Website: bh-photo
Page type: address-validator
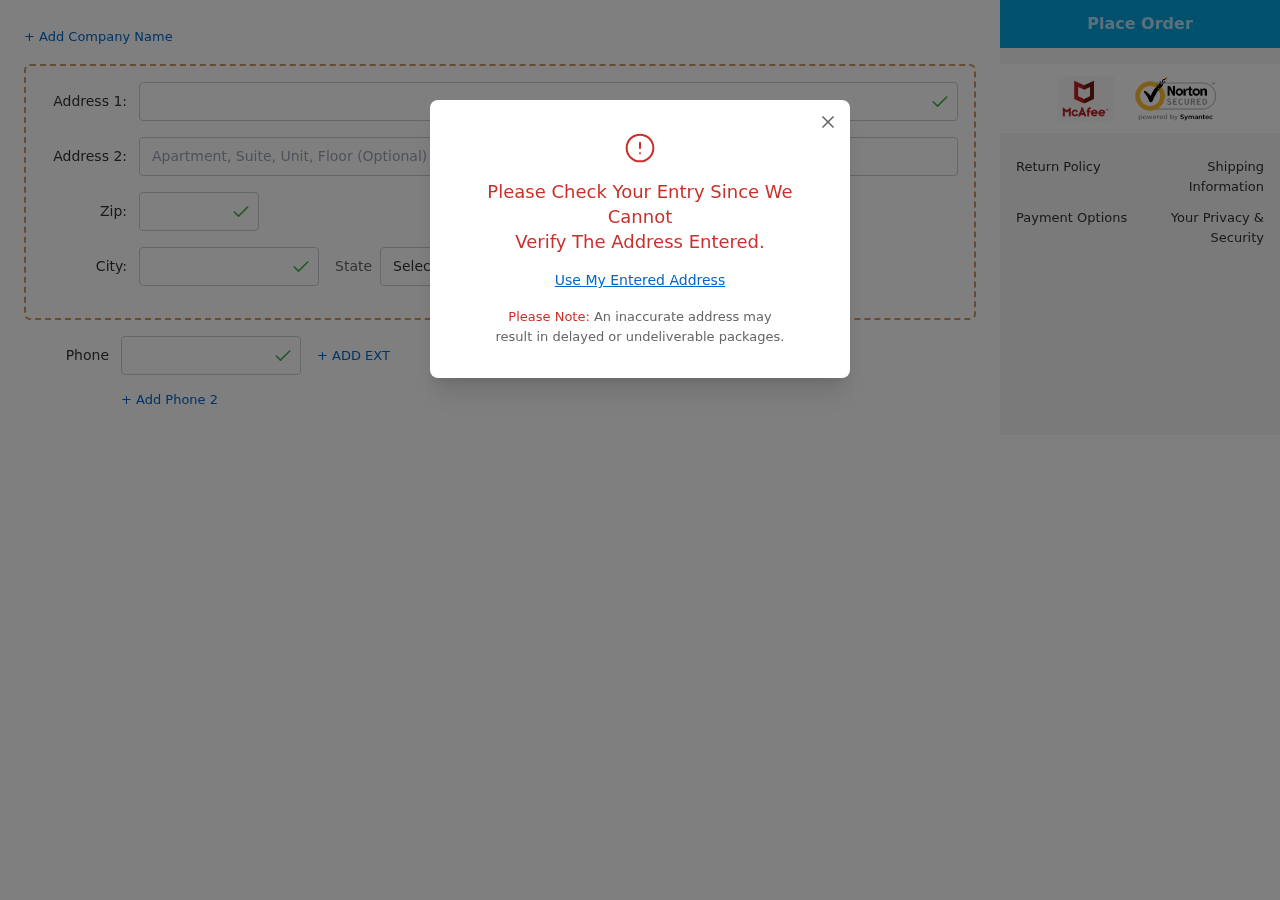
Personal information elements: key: PII_CITY
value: West Scottport
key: PII_PHONE
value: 3406112850
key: PII_POSTCODE
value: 30646
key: PII_STATE_ABBR
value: WV
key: PII_STREET
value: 1196 Kenneth Station Apt. 456